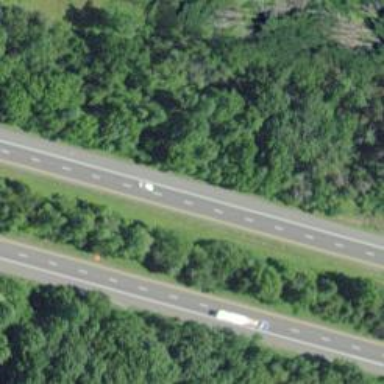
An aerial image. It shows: Asphalt motorway.